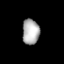
Tissue: prostate
Cell type: Endothelial cells
Senescence score: 0.3117
Nuclear area (px): 425
Mean DAPI intensity: 175.736